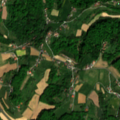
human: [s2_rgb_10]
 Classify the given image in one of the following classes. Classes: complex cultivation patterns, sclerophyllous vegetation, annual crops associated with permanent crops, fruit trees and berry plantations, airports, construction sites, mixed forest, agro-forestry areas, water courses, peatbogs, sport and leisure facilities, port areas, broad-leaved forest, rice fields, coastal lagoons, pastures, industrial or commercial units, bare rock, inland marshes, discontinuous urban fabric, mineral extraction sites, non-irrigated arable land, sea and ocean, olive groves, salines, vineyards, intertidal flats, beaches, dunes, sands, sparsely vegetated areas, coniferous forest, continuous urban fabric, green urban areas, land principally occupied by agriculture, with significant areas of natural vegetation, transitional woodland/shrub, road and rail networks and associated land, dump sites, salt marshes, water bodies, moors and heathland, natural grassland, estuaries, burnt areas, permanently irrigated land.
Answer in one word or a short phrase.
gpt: complex cultivation patterns, broad-leaved forest, mixed forest